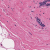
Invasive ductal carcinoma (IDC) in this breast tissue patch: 0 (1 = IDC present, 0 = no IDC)